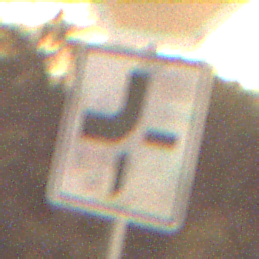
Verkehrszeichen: VerlaufVorfahrtsstrasse2
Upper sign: Stop
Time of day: Night
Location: Outdoor (Nature)
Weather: Clear
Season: NotSpecified
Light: Natural